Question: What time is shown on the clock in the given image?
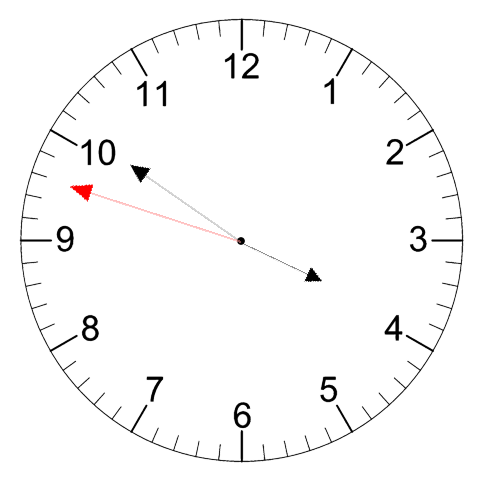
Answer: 03:50:48